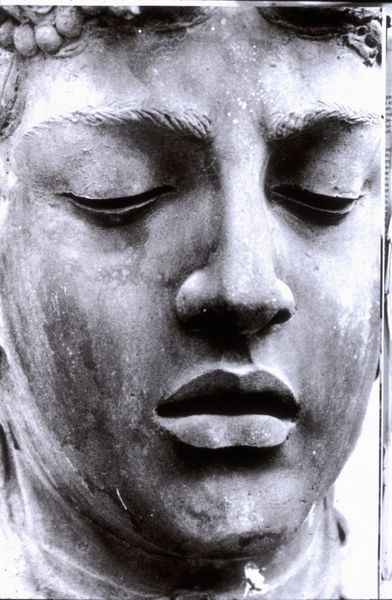
Titel: Perseus
Künstler: Benvenuto Cellini
Standort: Florenz, Piazza della Signoria, Loggia dei Lanzi (EU - I - Toskana)
Schlagwörter: kopf, mann, weiß, ausschnitt, frau, grau, mund, nase, schwarz, stirn, augen, mensch, stein, hals, herr, portrait, porträt, auge, figur, haare, augenbrauen, kinn, lippen, locken, perlen, traurig, brunnen, skulptur, statue, wangen, monochrom, detail, brauen, metall, bronze, foto, antike, kugel, augenlider, rom, lieder, antikisierend, haaransatz, gottheit, guss, antikisch, nasenflügel, bronzeguss, gesucht, kügelchen, augenlieder, gronze, lipppen, head, lippen mund